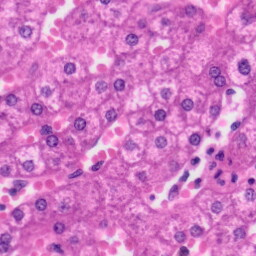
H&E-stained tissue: Liver